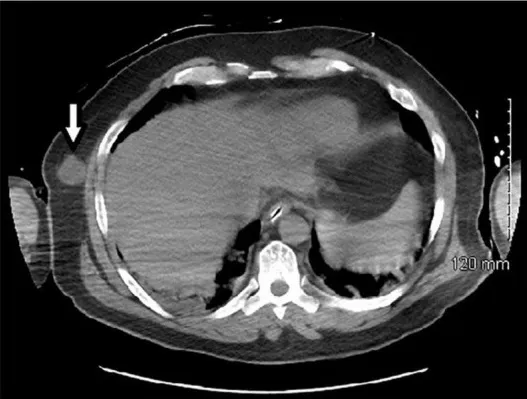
(A) Initial CT scan of chest without contrast performed 27 July 2020 showed extensive patchy ground-glass infiltrates throughout both lungs and an incidental 2.4 cm diameter nodular mass (arrow) in the right lateral lower chest wall of indeterminate significance and etiology. He underwent excision of the nodule on 23 October 2020.
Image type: radiology (ct)